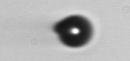
Label: bead